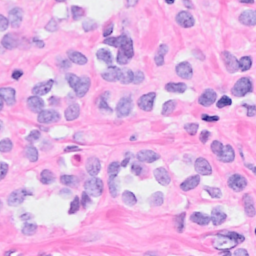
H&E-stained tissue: Breast